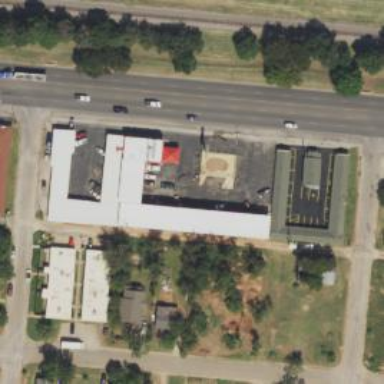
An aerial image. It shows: Building that is motel.